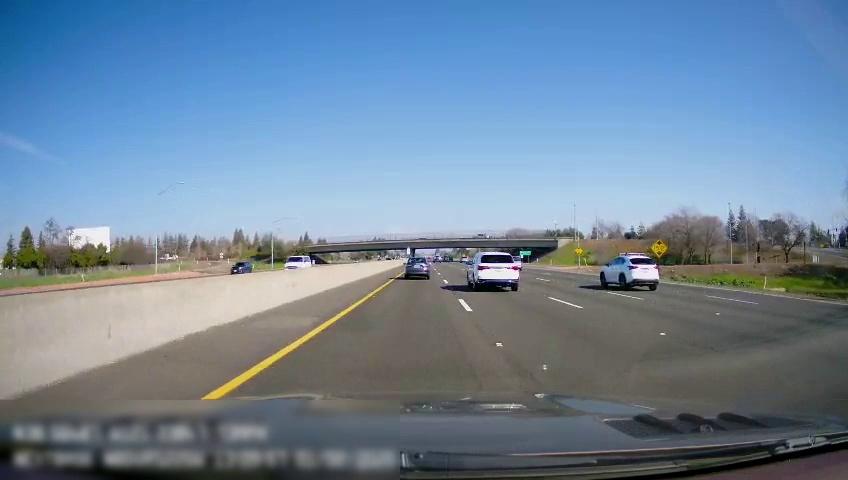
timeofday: Day
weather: Sunny
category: Drivable Space
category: Vehicles | SUV
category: Vehicles | Car
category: Vehicles | Car
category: Vehicles | SUV
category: Vehicles | Car
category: Vehicles | Van
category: Lanes | Alternate Lane
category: Lanes | Current Lane
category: Lanes | Current Lane
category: Lanes | Alternate Lane
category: Lanes | Alternate Lane
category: Lanes | Alternate Lane
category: Traffic | Signs
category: Traffic | Signs
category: Traffic | Signs